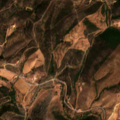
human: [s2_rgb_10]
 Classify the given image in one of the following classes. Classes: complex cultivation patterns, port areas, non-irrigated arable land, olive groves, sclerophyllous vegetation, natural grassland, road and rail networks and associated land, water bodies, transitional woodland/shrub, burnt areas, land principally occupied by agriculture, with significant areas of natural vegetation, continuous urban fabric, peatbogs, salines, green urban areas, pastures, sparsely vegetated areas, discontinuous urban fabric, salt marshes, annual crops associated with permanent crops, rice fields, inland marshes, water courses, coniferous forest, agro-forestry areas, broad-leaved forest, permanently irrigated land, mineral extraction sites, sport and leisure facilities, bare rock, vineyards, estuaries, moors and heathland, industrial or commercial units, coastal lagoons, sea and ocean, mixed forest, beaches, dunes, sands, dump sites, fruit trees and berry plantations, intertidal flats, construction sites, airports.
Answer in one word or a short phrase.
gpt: land principally occupied by agriculture, with significant areas of natural vegetation, broad-leaved forest, sclerophyllous vegetation, transitional woodland/shrub